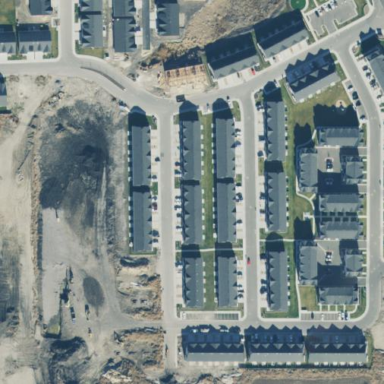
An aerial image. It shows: Residential area consisting of townhomes.